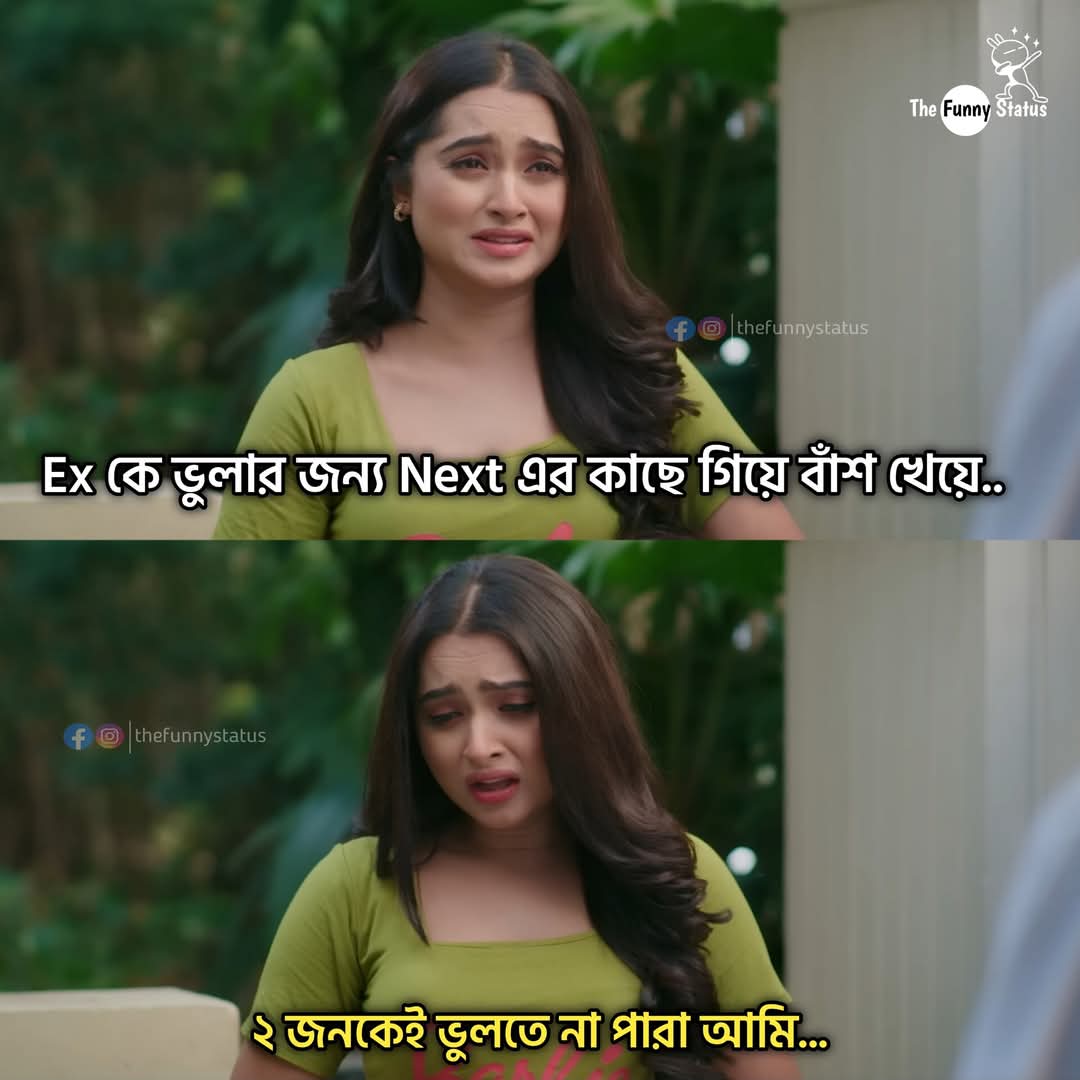
Text: Ex কে ভুলার জন্য Next এর কাছে গিয়ে বাঁশ খেয়ে..
২ জনকেই ভুলতে না পারা আমি...
Label: Non Hate